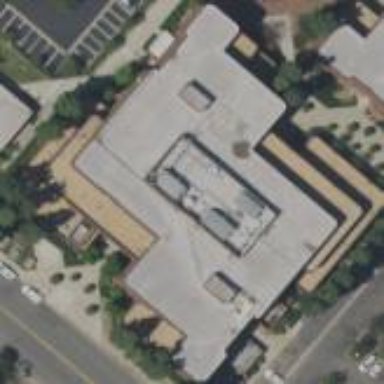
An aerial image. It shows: Office building.